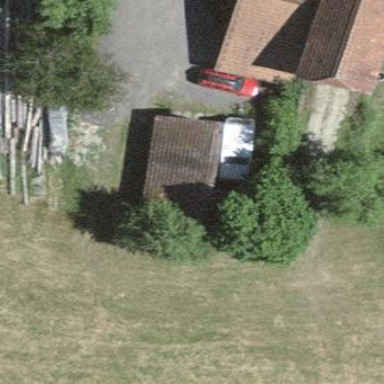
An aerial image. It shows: Garage.